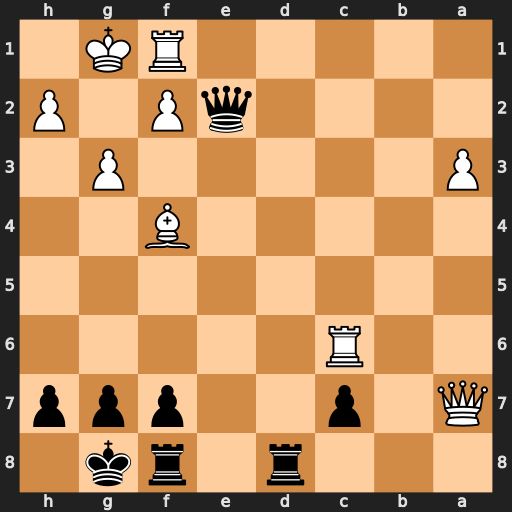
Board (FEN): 3r1rk1/Q1p2ppp/2R5/8/5B2/P5P1/4qP1P/5RK1
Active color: b
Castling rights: -
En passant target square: -
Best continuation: Rd1 Rxd1 Qxd1+ Kg2 Qd5+